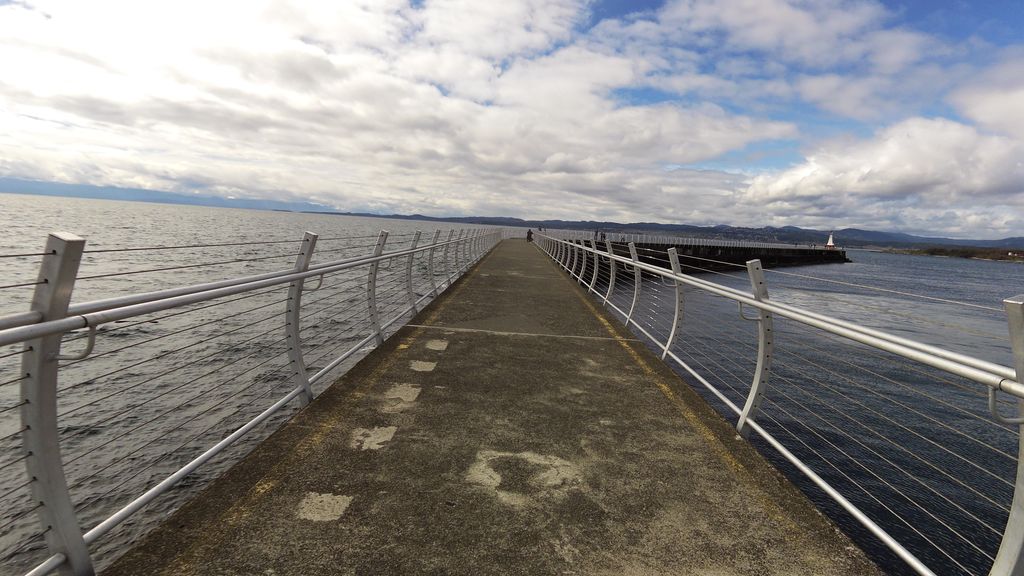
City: victoria